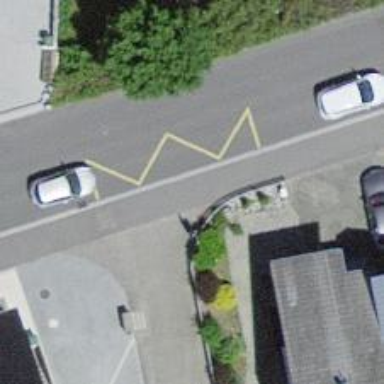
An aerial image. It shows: Bus stop with platform for public transport.